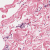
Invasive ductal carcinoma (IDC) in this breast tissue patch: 0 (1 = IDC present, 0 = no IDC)